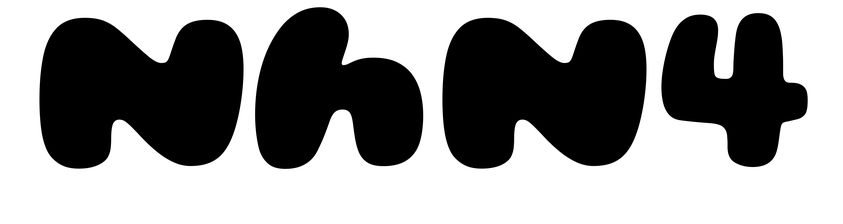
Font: Gluten_Black